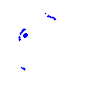
Particle: pion